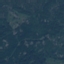
Land use / land cover: Forest